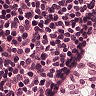
Metastatic tissue present: no